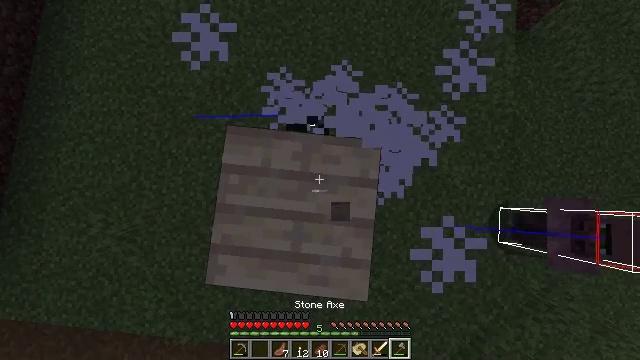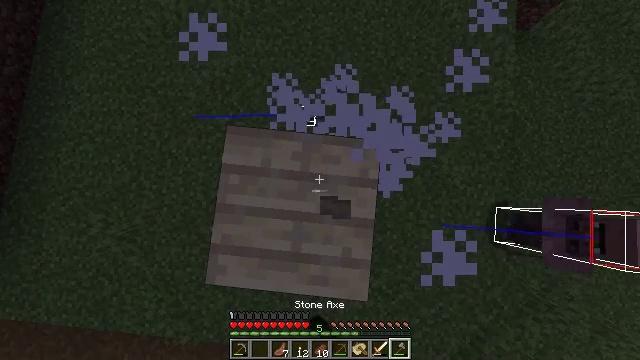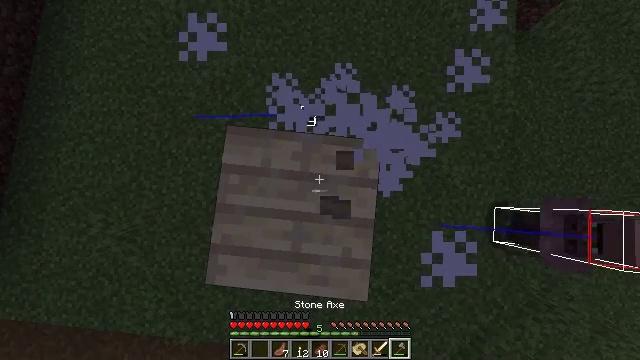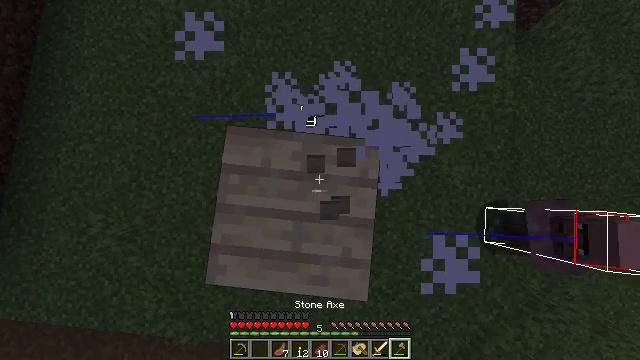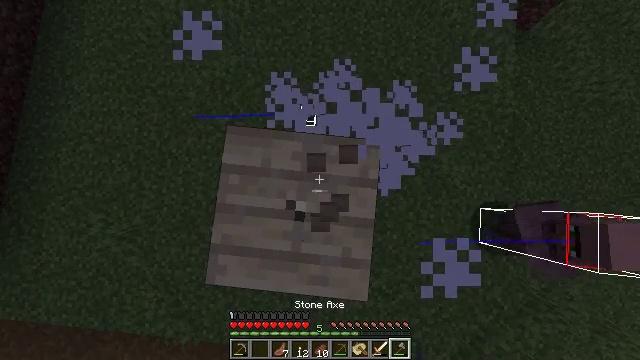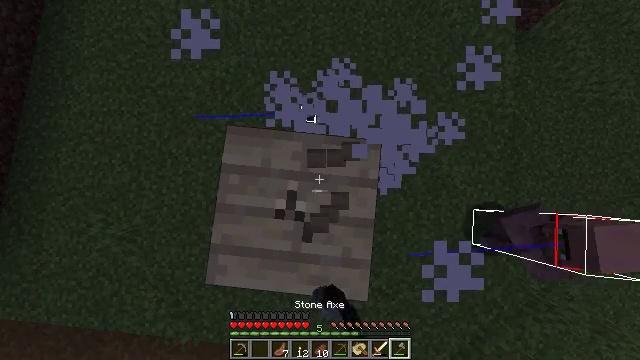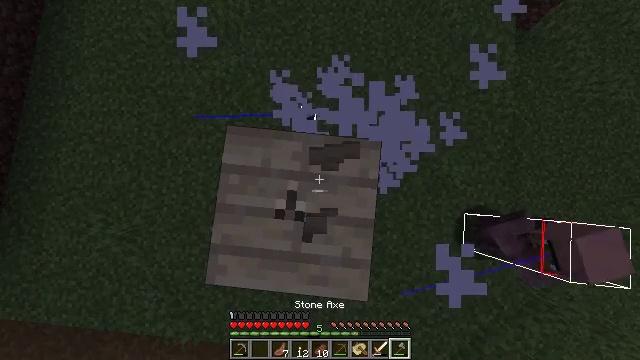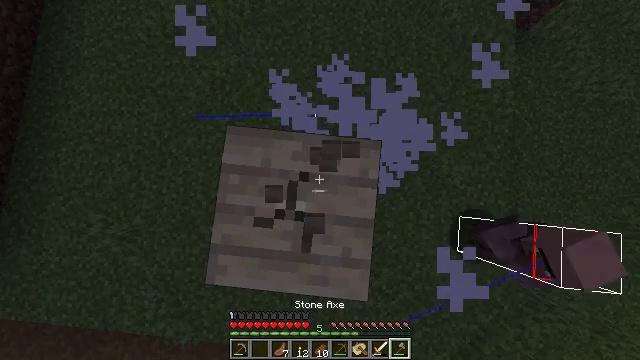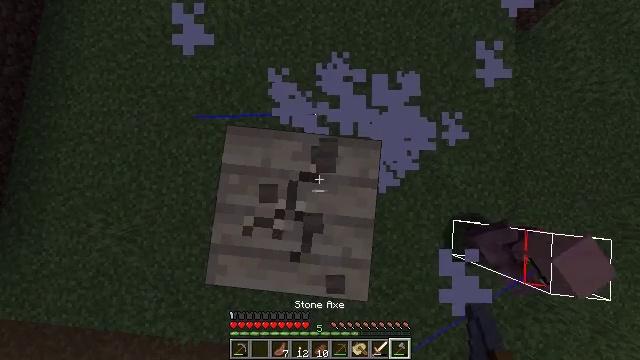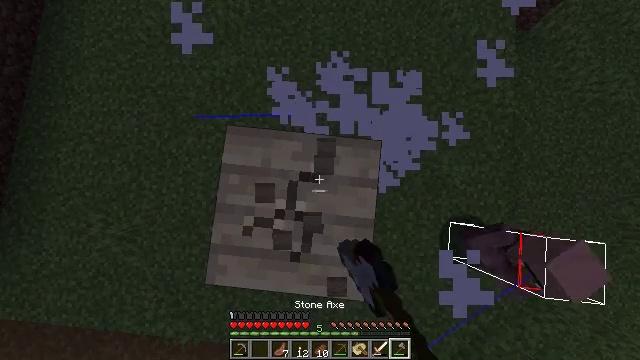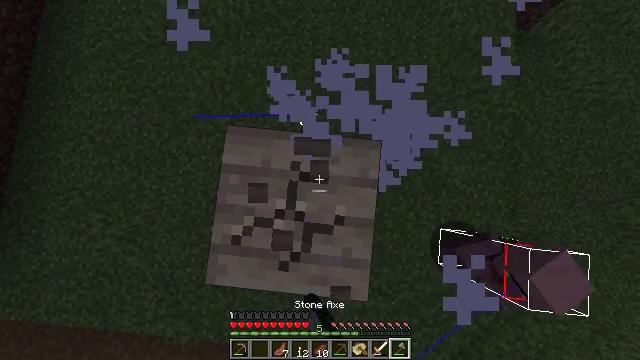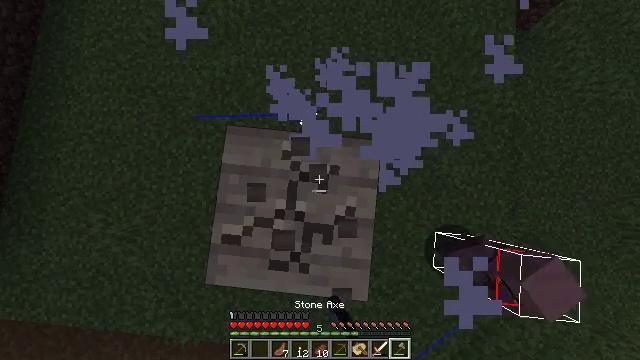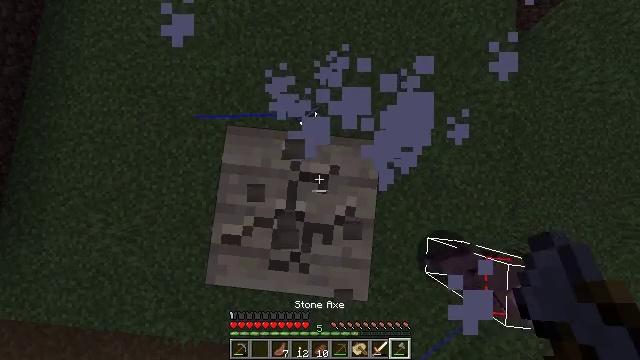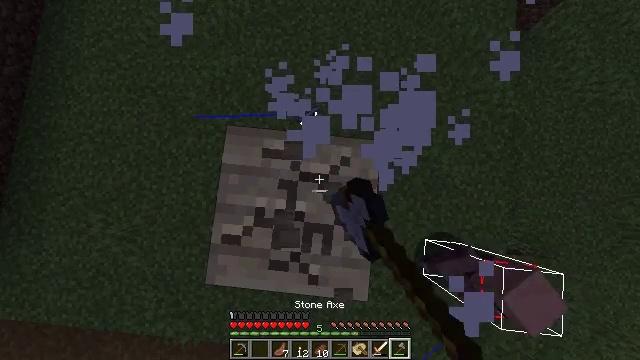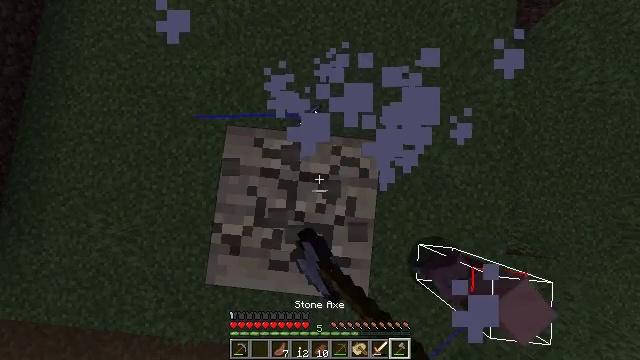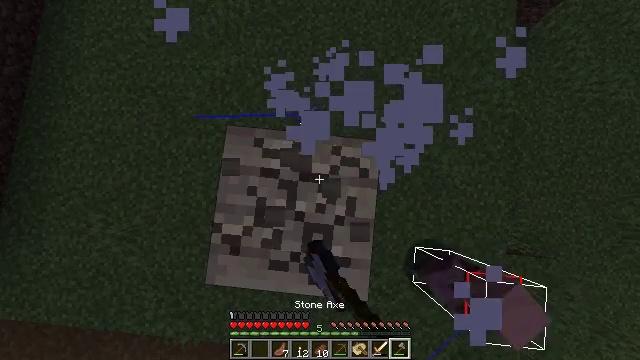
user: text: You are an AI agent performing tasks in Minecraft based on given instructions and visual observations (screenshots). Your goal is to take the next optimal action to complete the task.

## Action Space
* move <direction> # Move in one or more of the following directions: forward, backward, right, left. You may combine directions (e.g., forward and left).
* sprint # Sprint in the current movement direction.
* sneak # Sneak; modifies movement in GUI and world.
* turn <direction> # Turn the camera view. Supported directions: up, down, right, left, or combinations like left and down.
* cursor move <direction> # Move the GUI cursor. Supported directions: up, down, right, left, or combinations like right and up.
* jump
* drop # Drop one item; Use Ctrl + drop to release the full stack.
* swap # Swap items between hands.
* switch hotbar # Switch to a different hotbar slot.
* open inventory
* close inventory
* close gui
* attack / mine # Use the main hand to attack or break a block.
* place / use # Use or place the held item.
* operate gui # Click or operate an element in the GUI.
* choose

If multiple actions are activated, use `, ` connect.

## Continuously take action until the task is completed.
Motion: motion action
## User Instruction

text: Gather some birch planks.
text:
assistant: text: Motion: attack / mine
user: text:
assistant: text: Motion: attack / mine
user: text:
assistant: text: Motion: attack / mine
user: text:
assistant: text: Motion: attack / mine
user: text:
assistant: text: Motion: attack / mine
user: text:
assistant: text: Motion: attack / mine
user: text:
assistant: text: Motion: attack / mine
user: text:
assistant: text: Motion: attack / mine
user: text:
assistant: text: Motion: attack / mine
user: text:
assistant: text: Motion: attack / mine
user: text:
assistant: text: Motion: attack / mine
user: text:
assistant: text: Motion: attack / mine
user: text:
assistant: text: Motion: attack / mine
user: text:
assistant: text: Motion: attack / mine
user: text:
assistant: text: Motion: attack / mine
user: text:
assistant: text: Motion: attack / mine
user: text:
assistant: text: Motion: attack / mine
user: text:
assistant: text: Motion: attack / mine
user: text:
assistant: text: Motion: attack / mine
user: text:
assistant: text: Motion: attack / mine
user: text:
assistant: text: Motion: attack / mine
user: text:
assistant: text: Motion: attack / mine
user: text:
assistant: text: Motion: attack / mine
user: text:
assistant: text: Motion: attack / mine
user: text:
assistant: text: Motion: attack / mine
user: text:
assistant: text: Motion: attack / mine
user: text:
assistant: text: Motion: attack / mine
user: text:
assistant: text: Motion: attack / mine
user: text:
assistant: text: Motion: attack / mine
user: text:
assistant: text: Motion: attack / mine